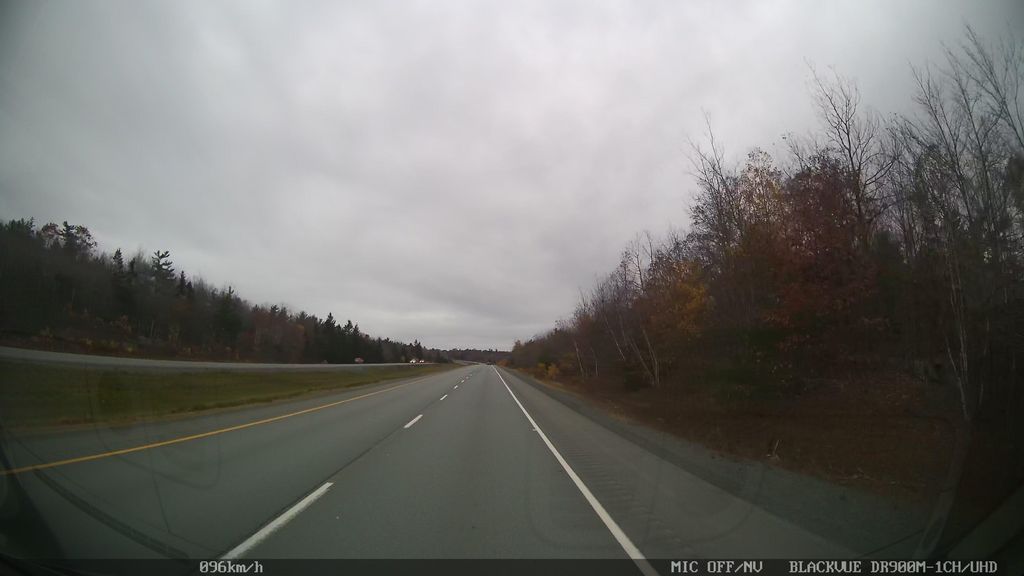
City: halifax